Question: I am using Visual Studio C# 2008 Express Edition. I have a solutions with two projects, one is the main program itself, another one is an nunit test project.
I want each project to build to different paths, so physical test fixtures will not appear in the release folder. I opened up the project properties's build tab, and specified the test_project's "output to" to be 'bin\Test\'. The main_project's output path is set to be 'bin\Release\'.

Now when I build, all the output files goes to the bin/Test folder, and the bin/Release folder is never touched. I even deleted the contents in the release folder, but building will not recreate the output files in the release folder.
Am I doing something wrong?
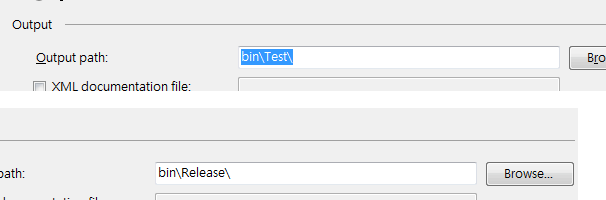
Answer: There are a few concepts here - Main project vs Test and Debug vs Release mode and finally Deployment
A project's output will by default go under the project structure under bin\Debug. There's no need to change it usually.
So the main project output would go to MainProjectin\debug and the test project to TestProjectin\debug. Within the TestProject bin\debug you'd get copies of the MainProject files because they are referenced by the TestProject.
If you want to build a Release version of your code (without the pdb files) then you need to change the Build Configuration - at the top of VS you should see a dropdown that says Debug (currently) - this is why its building to Debug. You can also see this within the project properties - Build - Configuration: Active(Debug). This is nothing to do with whether its a Main Project/Test whatever. In each configuration (see Build - Configuration Manager) you specify the projects that you want to include - obviously normally you don't include an NUnit Test project in a Release output but there's nothing to stop you doing it)
Then you get to the bigger picture question about what you're actually deploying - this depends on how you're deploying it - if just copying files then obviously you just want to look at one of the folders under the main project. If producing an installer then you select the main project output (and not the test project) as things to deploy.